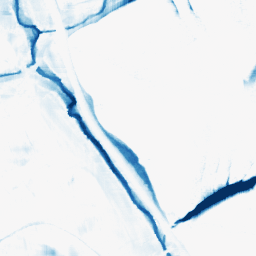
Category: morphological
Decomposition family: morphological_rect
Decomposition parameters: operation: closing
width: 20
height: 20
Upsampling method: quartic
Upsampling parameters: scale: 4
Upsampling scale: 4